Field crop: maize
Growth stage: 2
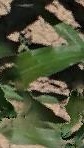
Species: maize